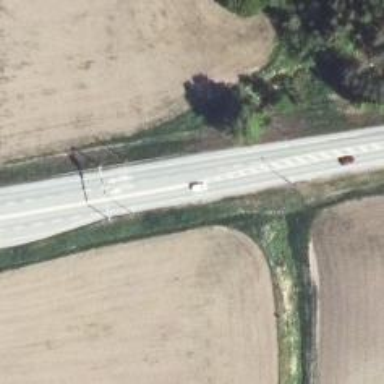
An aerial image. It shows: Asphalt trunk highway.